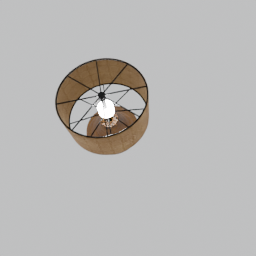
Label: lighting